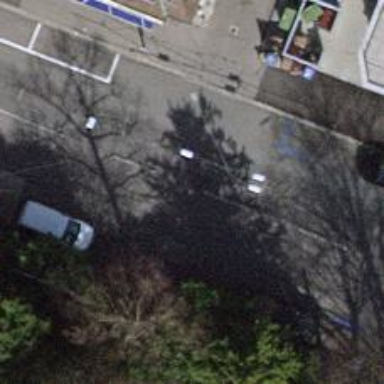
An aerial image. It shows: Tertiary road with asphalt surface. Both sides of the road have sidewalks. There are trolley wires present along the road.